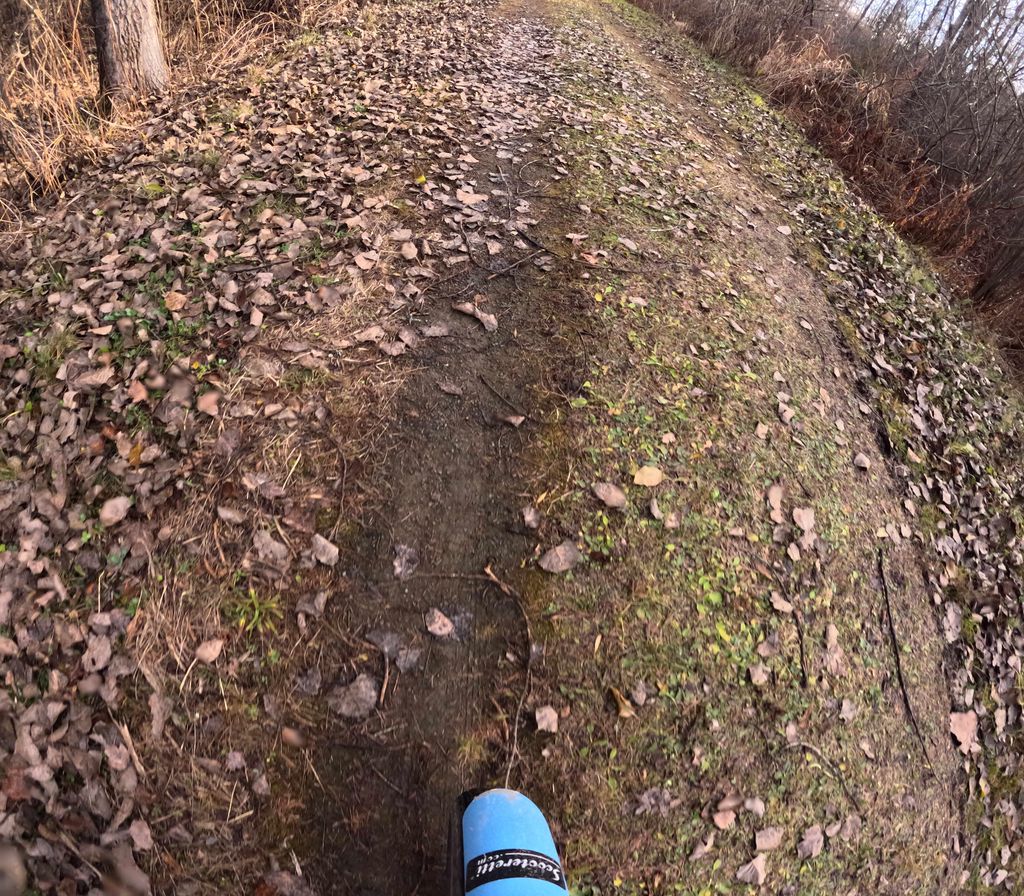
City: ottawa-gatineau